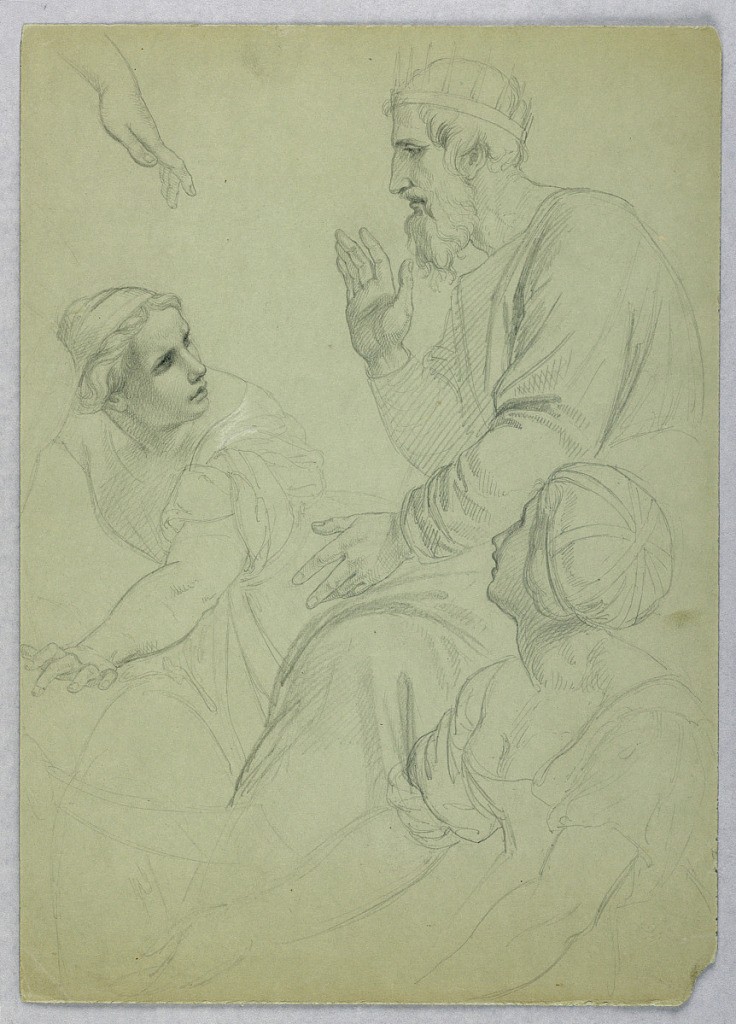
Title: Sketches of a King and Two Women
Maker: Daniel Huntington, American, 1816–1906
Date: ca. 1845
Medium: Graphite, white chalk on green wove paper
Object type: Drawing
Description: Man with crown seated, right, facing left, his right hand raised. Woman, lower right, and one at left, both looking up at him. Hand, upper left. Portion of scimitar, lower left.